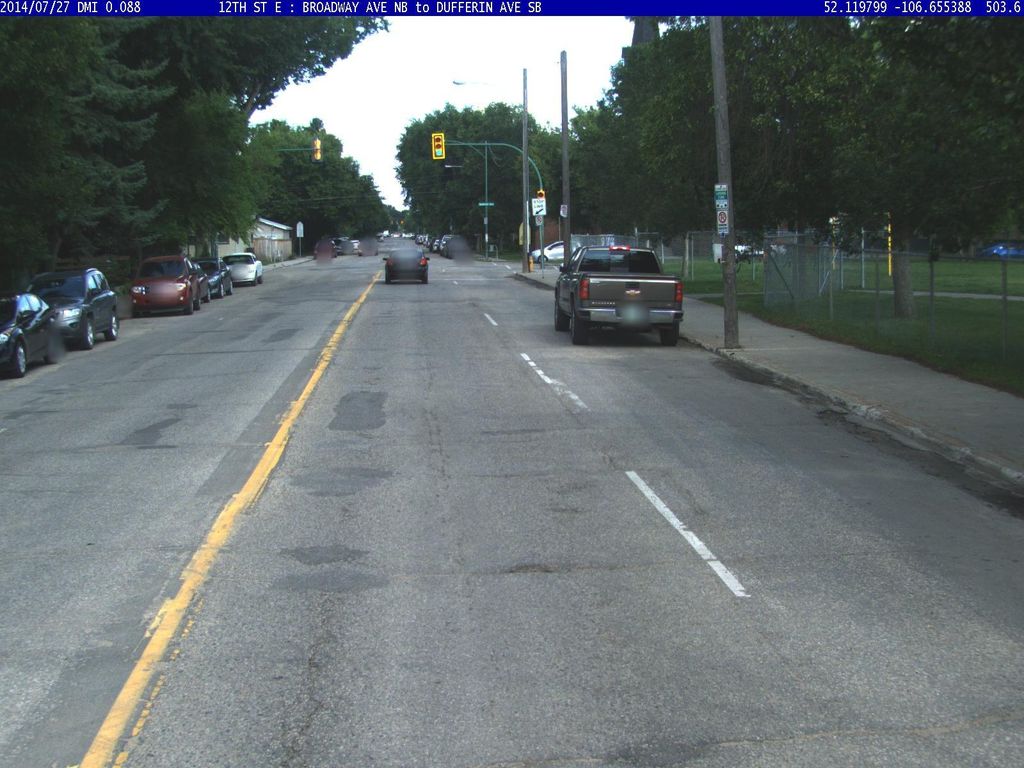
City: saskatoon